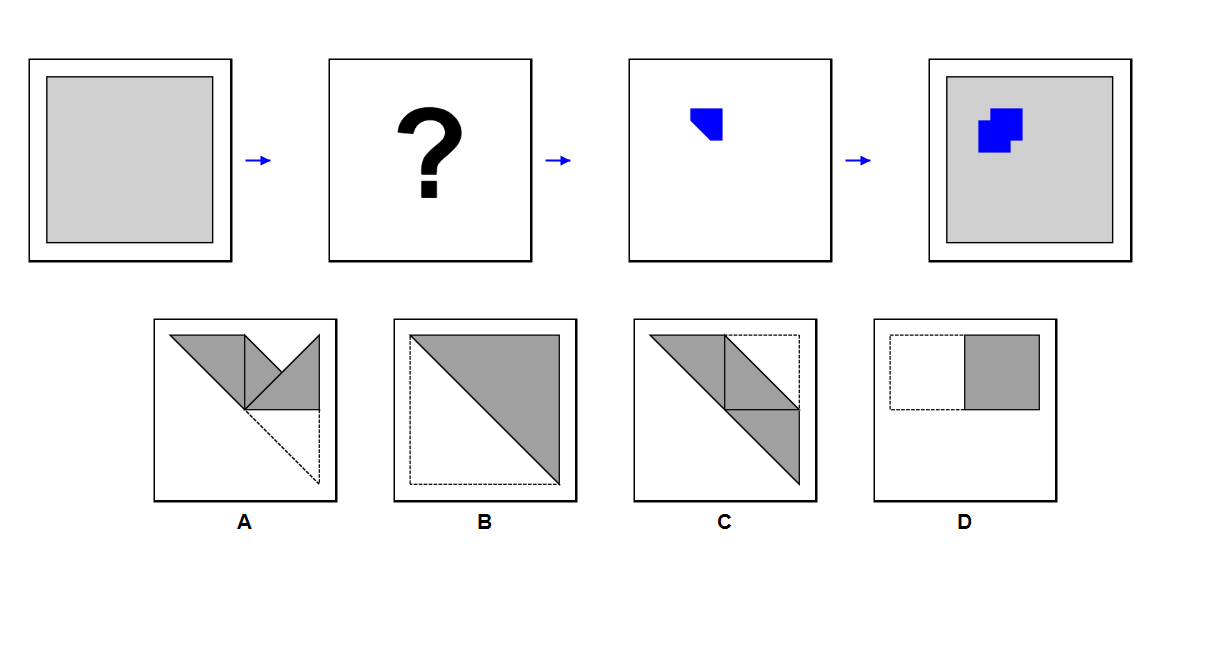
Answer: D